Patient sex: M
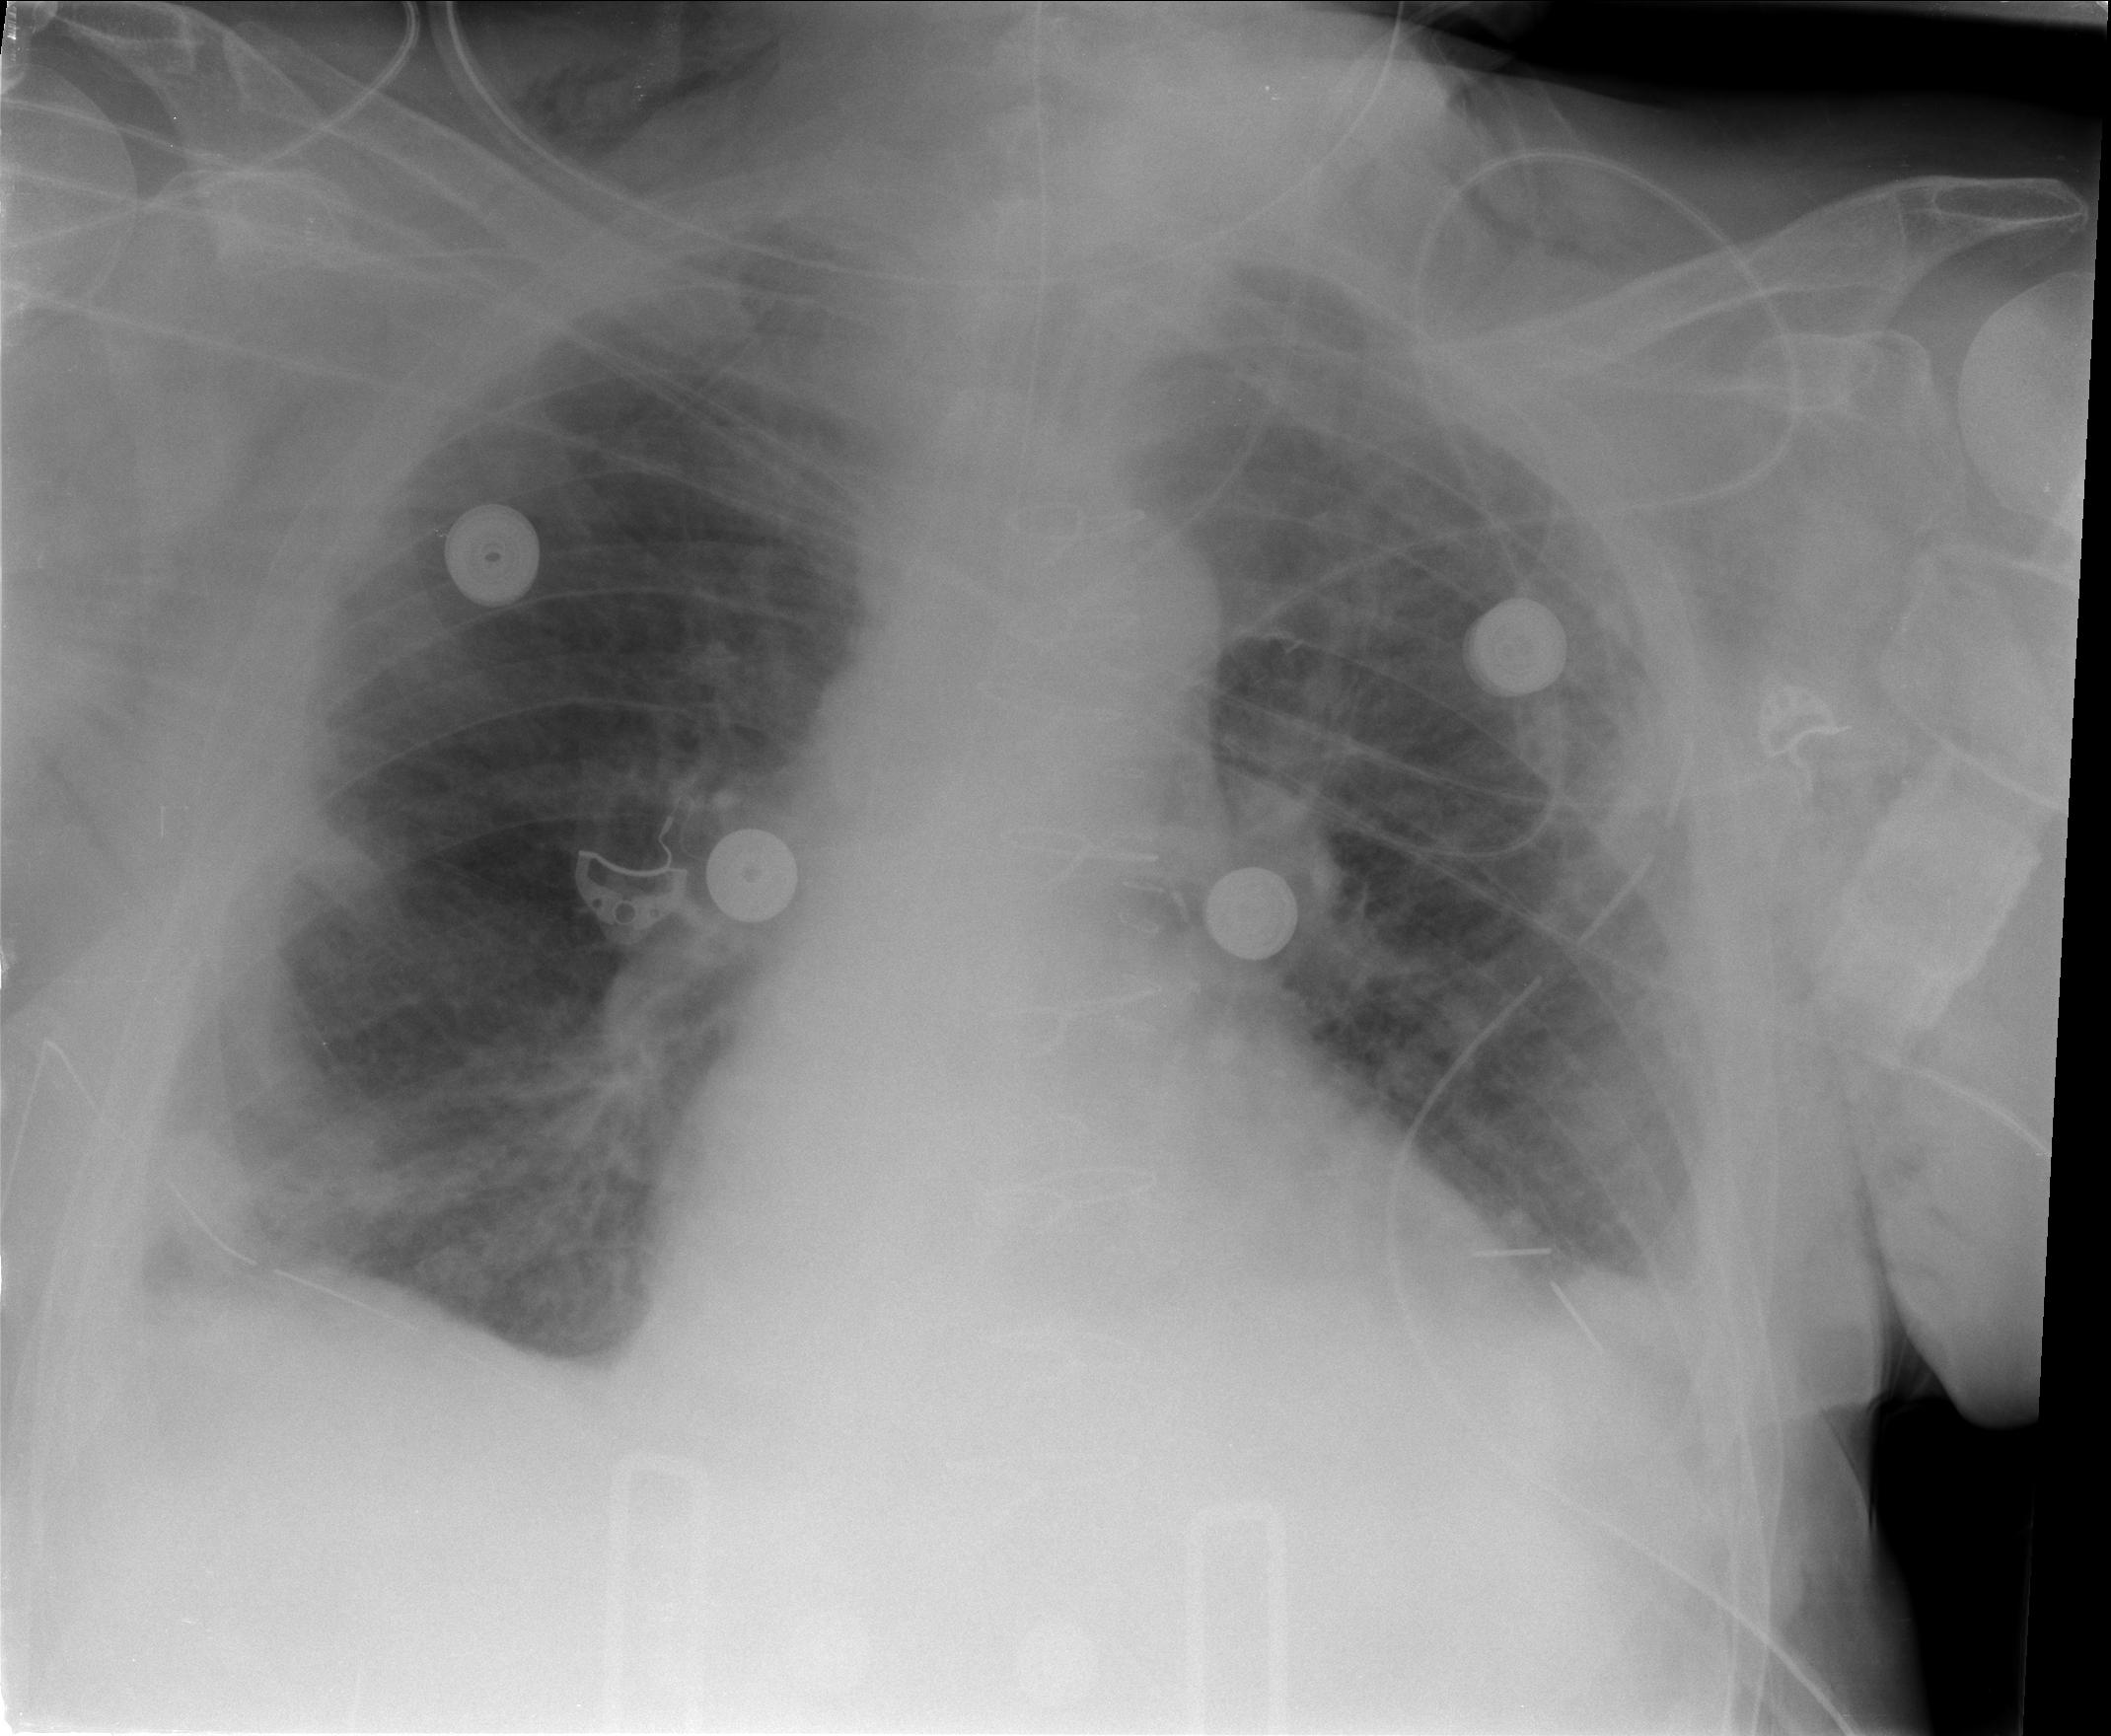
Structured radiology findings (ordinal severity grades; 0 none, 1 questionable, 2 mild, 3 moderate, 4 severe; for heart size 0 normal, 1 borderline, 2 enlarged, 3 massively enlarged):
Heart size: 0
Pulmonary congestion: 2
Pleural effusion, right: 0
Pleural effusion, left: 0
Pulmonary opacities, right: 1
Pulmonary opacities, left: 1
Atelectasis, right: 2
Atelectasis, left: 2